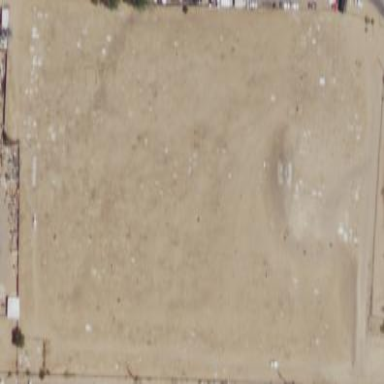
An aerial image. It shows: Cemetery surrounded by fence. It is graveyard with graves.